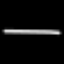
Label: line